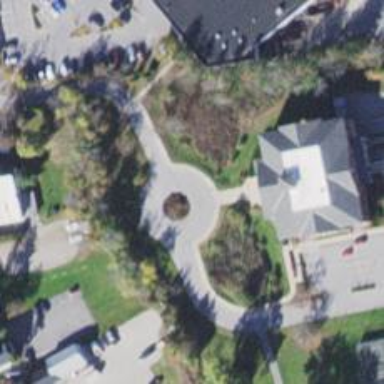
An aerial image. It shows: Unclassified road featuring roundabout.